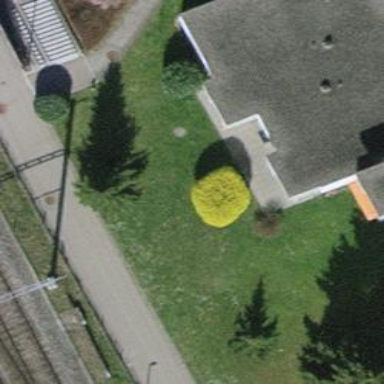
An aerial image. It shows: Urban tree adds touch of nature to the surroundings.